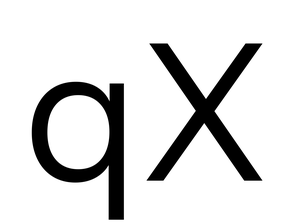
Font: InstrumentSans_Regular